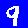
Digit: 9